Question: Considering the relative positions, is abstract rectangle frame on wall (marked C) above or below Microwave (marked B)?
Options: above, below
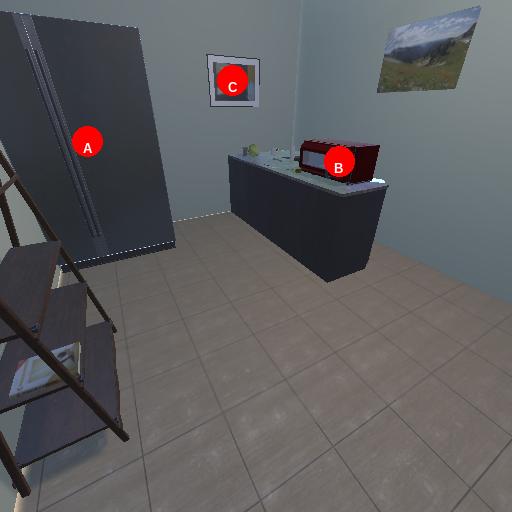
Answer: above